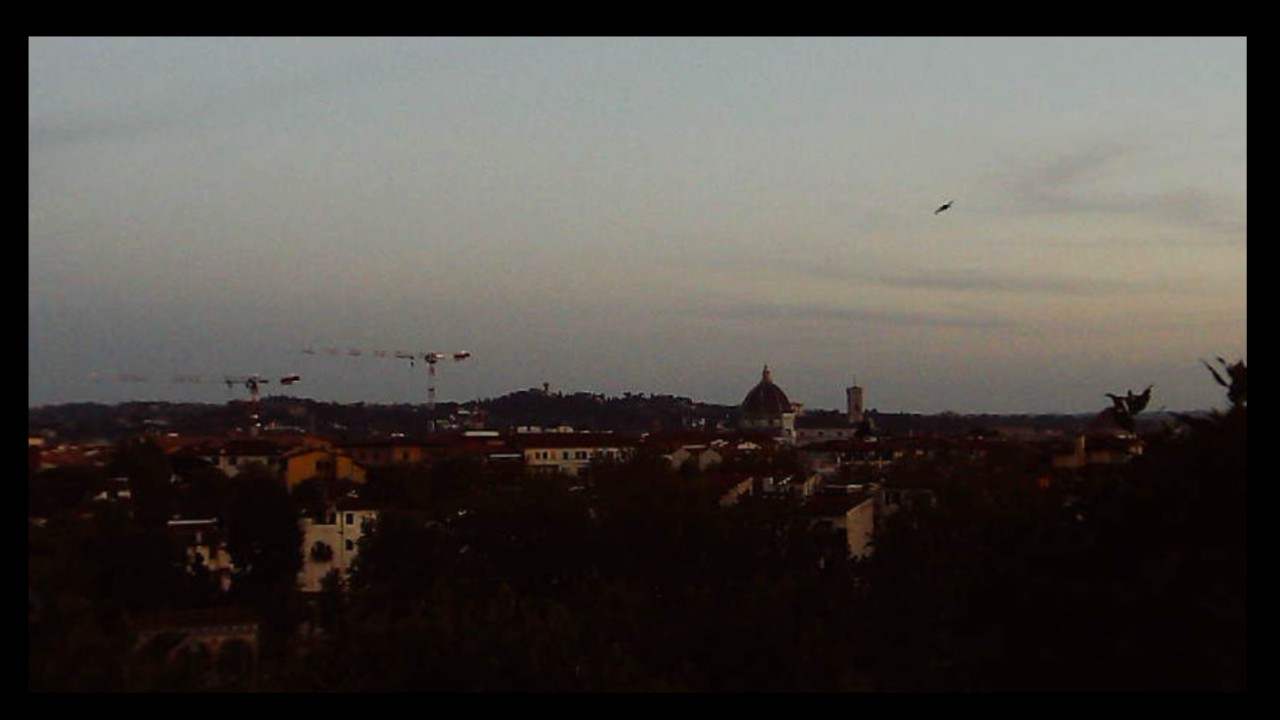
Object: DJI Mini 3